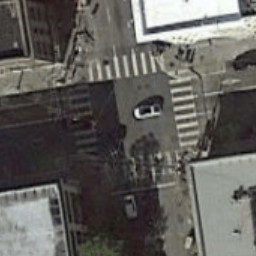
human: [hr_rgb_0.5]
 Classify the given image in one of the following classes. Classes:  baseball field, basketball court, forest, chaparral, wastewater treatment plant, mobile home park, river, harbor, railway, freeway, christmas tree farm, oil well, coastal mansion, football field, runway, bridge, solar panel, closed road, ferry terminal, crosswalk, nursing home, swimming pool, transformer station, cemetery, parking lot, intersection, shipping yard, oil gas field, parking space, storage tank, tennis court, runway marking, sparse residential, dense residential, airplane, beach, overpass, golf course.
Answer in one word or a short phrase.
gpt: crosswalk